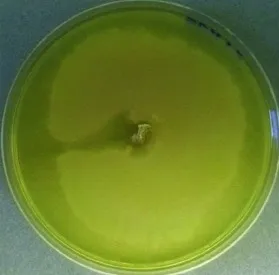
Diagnostic methods used for pythiosis confirmation. (a) Histopathologic demonstration of tissue biopsy: left, Gomori's methenamine silver stain showing numerous sparse septate hyphae; right, immunostaining of the biopsy tissue with specific antibody to P. Insidiosum showing positive staining and a large number of branching hyphae. (b) Culture of P. Insidiosum isolated from kunkers on Sabouraud dextrose agar supplemented with chloramphenicol for 15 days. (c) Detection of IgG against P. Insidiosum by immunochromatographic test using P. . Negative control.
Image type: pathology (gram)